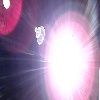
Label: sunburn